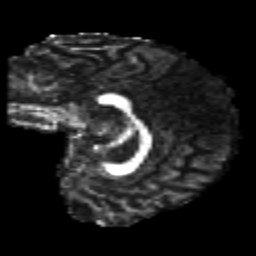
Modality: FA
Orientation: sagittal
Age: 22
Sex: female
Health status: healthy
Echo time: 0.074 s